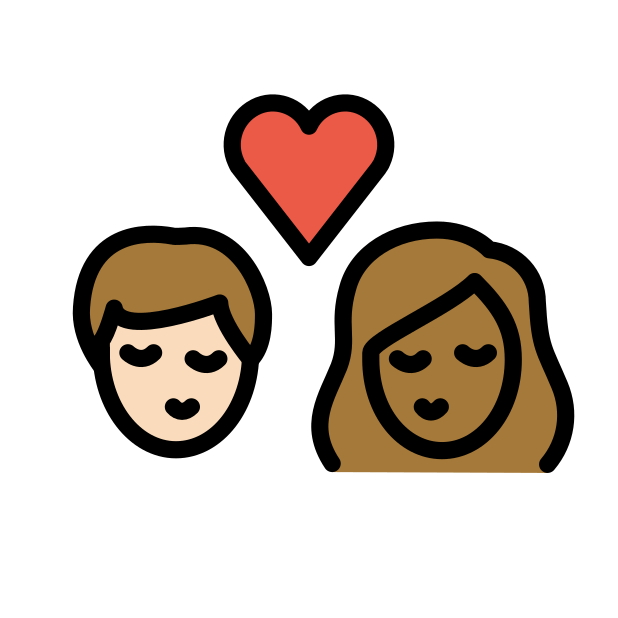
kiss: woman, man, light skin tone, medium-dark skin tone